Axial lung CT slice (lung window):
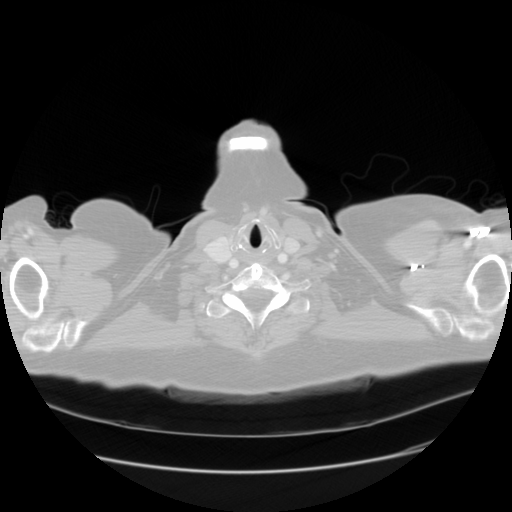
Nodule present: no